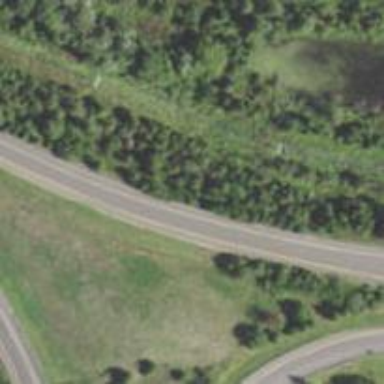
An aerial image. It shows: Trunk link highway with asphalt surface.